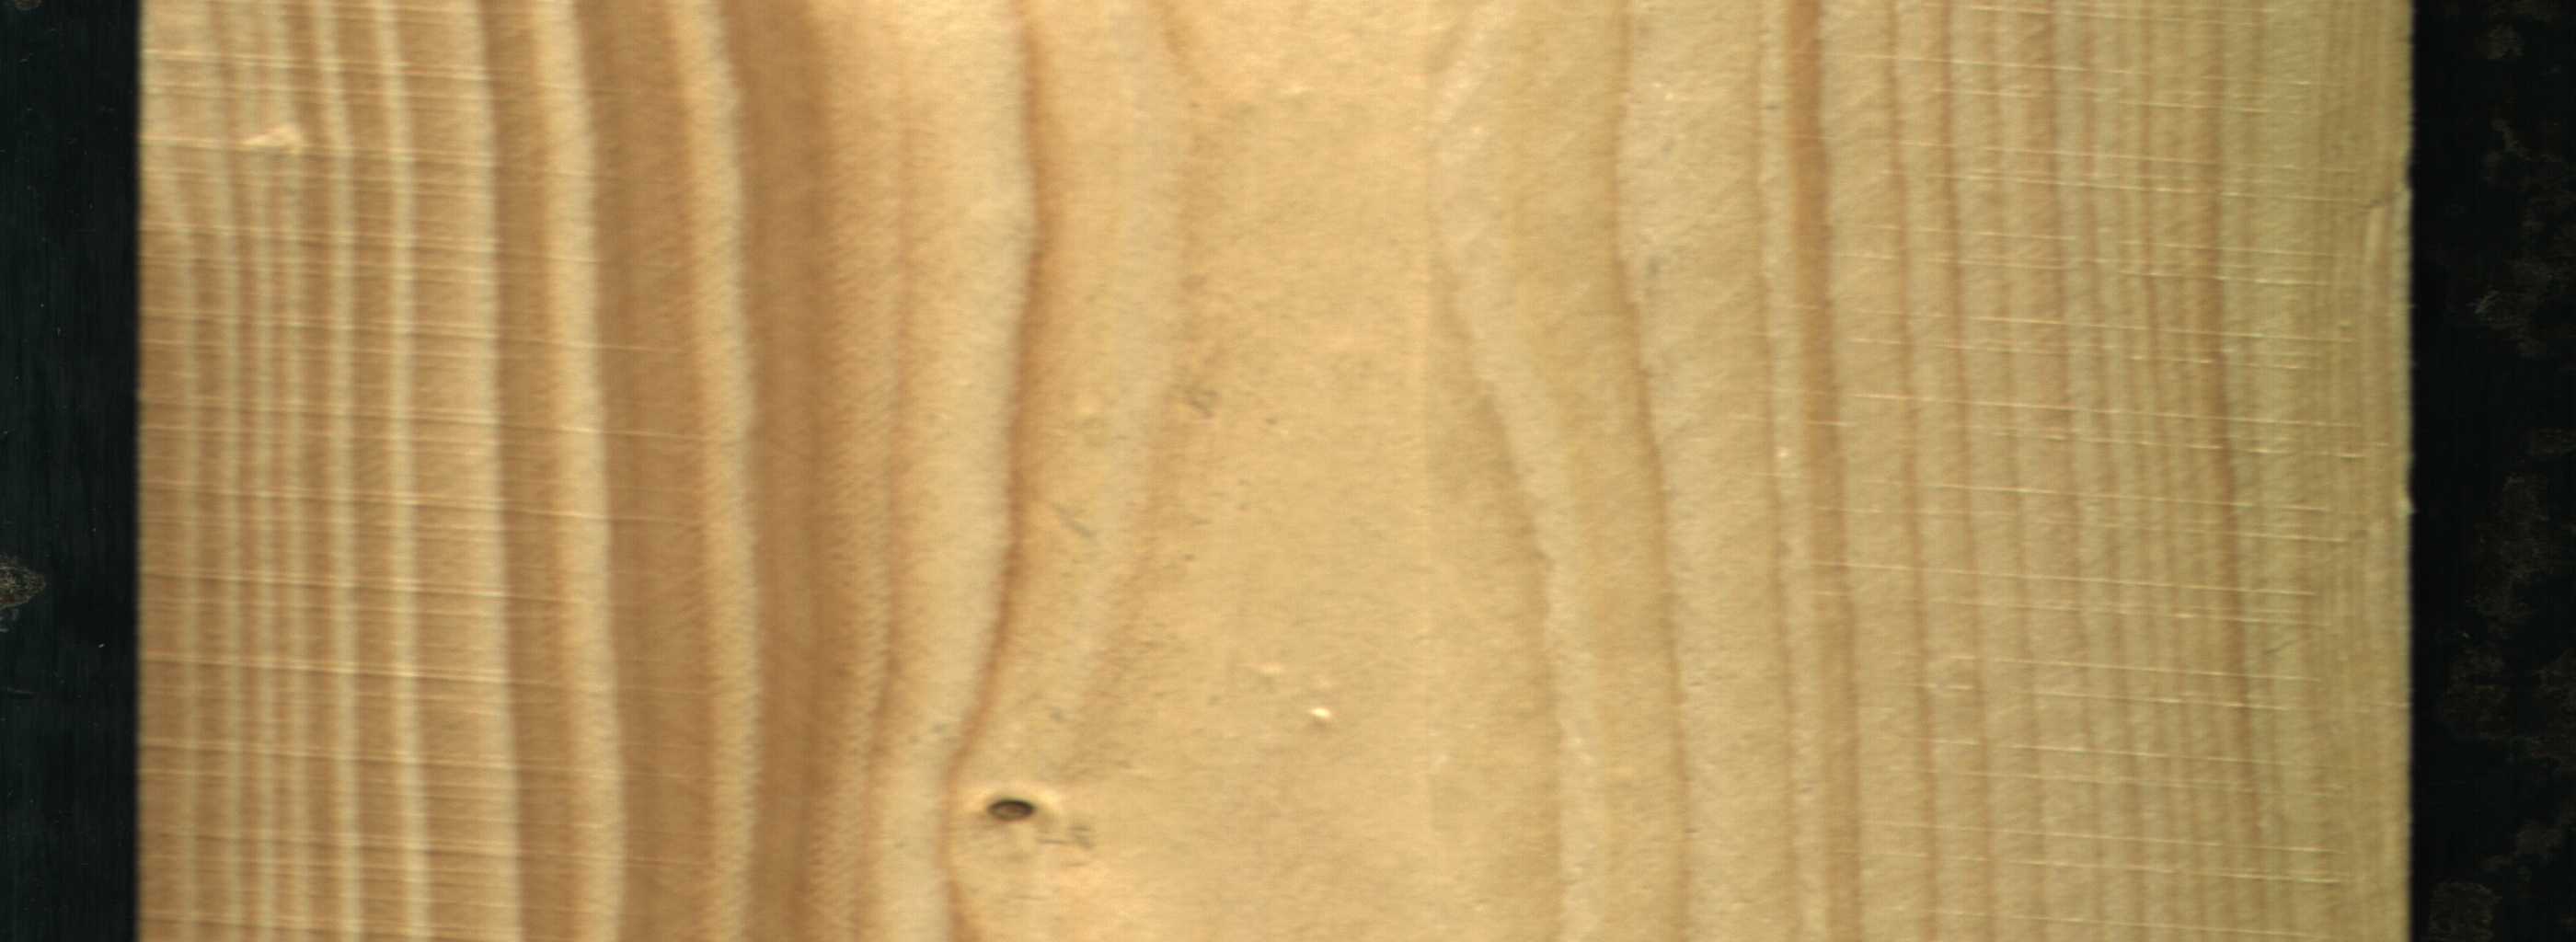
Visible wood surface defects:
Quartzity
Quartzity
Dead_Knot
Live_Knot